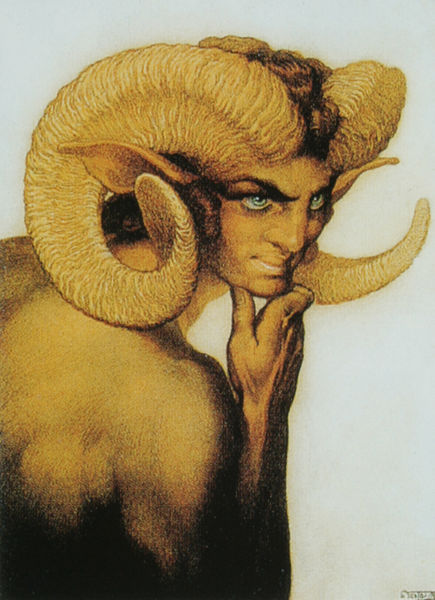
Titel: Der Satyr im Garten der Hesperiden
Künstler: Néstor
Standort: Las Palmas de Gran Canaria
Institution: Privatbesitz
Schlagwörter: blau, dunkel, hand, mann, nackt, schatten, gelb, grün, ocker, braun, daumen, geste, haar, hell, licht, mund, nase, ohr, rücken, schwarz, stirn, stützen, weiss, zeichnung, blick, beige, symbolismus, arm, augen, böse, gesicht, mensch, bild, horn, portrait, porträt, signatur, figur, haare, augenbrauen, kinn, lippen, locke, locken, ohren, schulter, fell, lächeln, jugendstil, spitz, erotisch, gedanken, gestalt, gestützt, schulterblatt, groß, stich, illustration, aquatinta, mythologie, androgyn, muskel, teufel, satyr, mystisch, faun, mythos, märchen, fabelwesen, hörner, schnecken, stier, fantasie, ungeheuer, gewellt, monster, gehörn, widder, gehörnt, mythisch, cenatur, teuflisch, widdergehörn